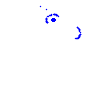
Particle: kaon